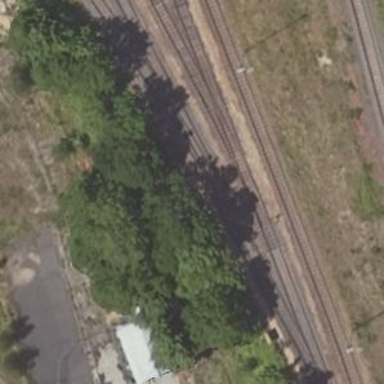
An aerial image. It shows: Railway switch.